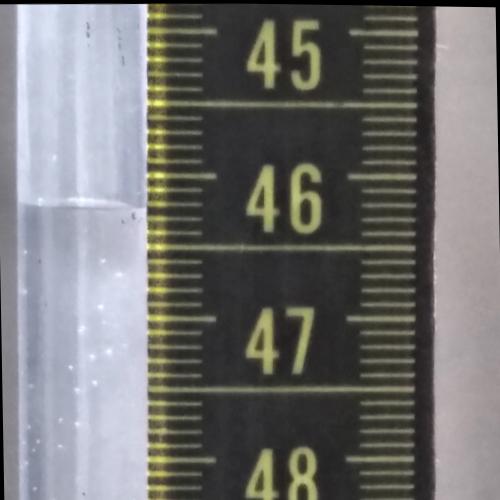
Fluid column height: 46.2 cm